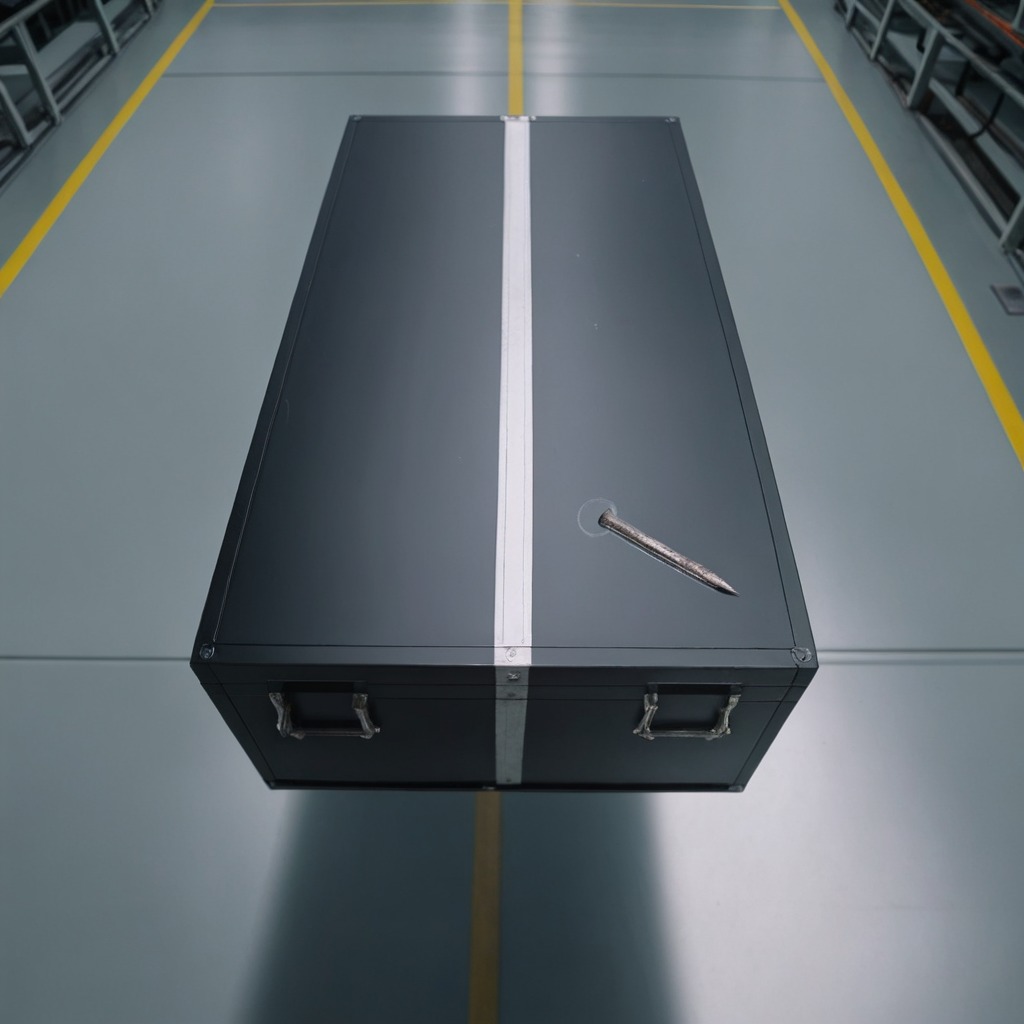
An iron nail is lying on the toolbox surface in an airplane hangar workshop.